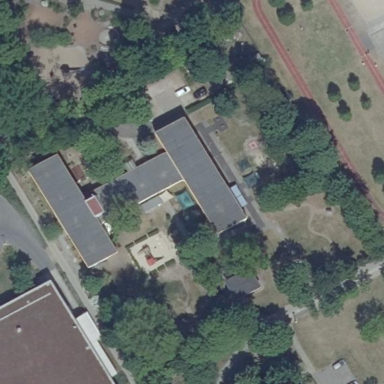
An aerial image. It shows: Kindergarten.